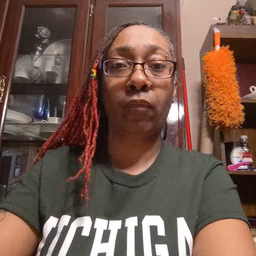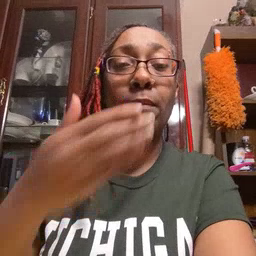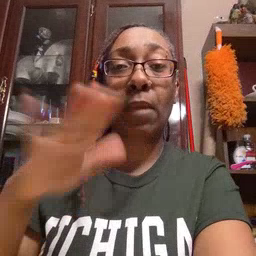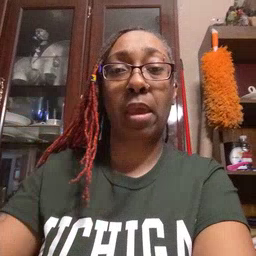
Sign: bad